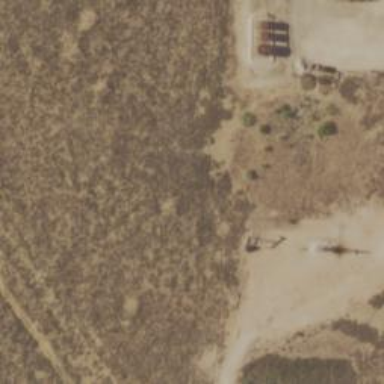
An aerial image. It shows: Petroleum well.